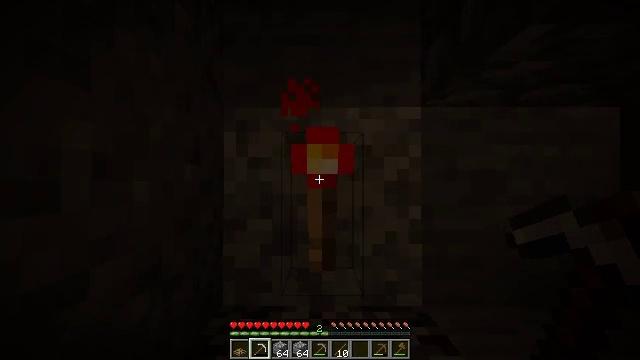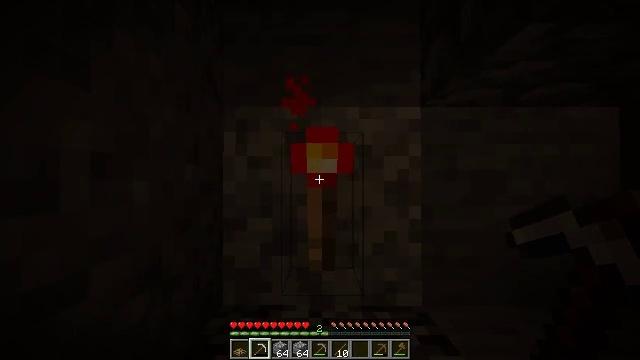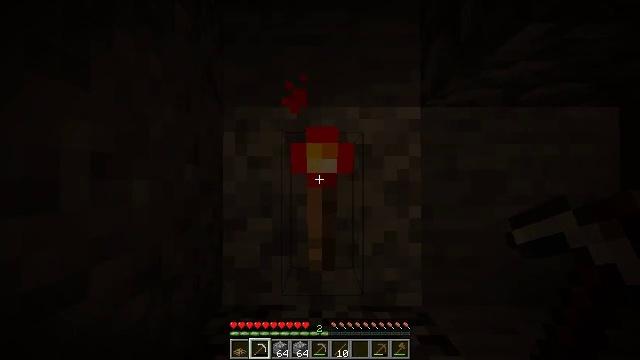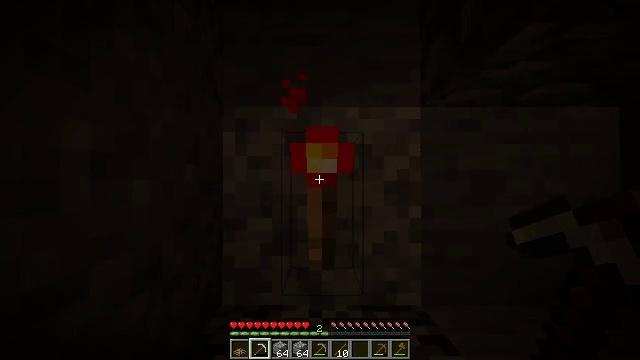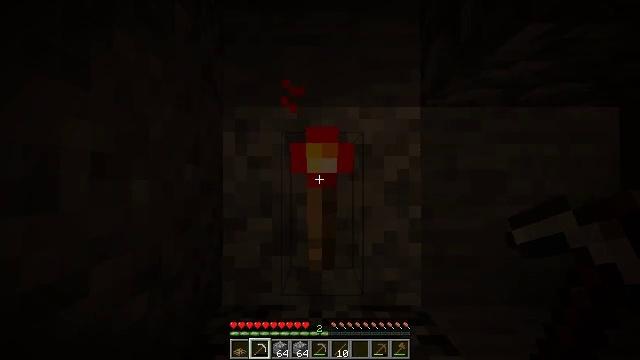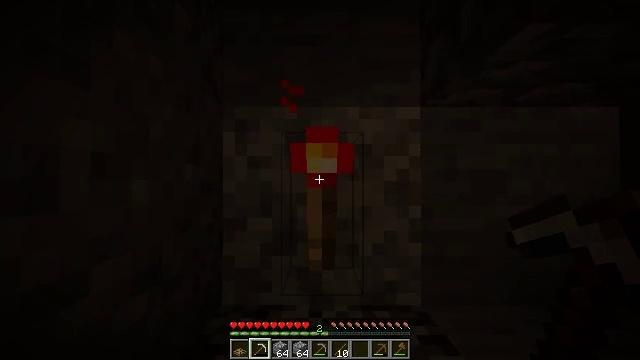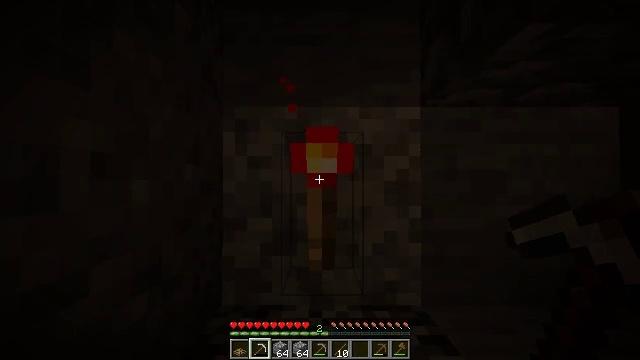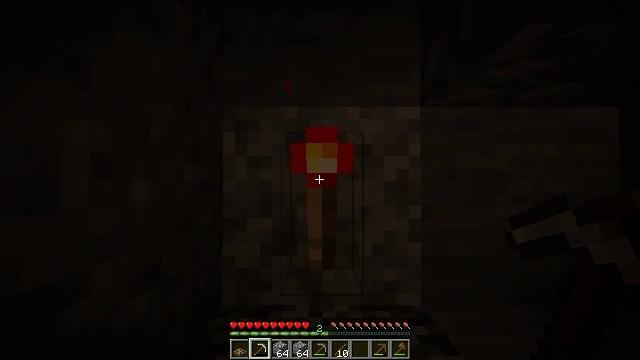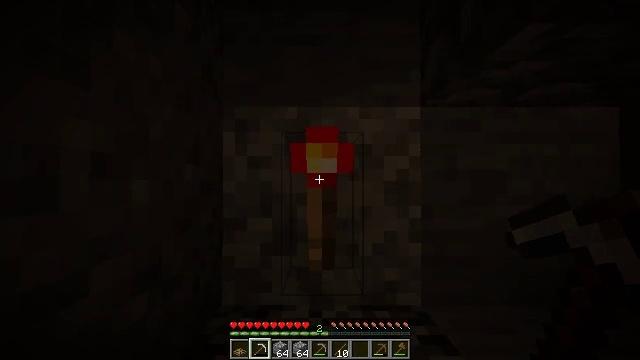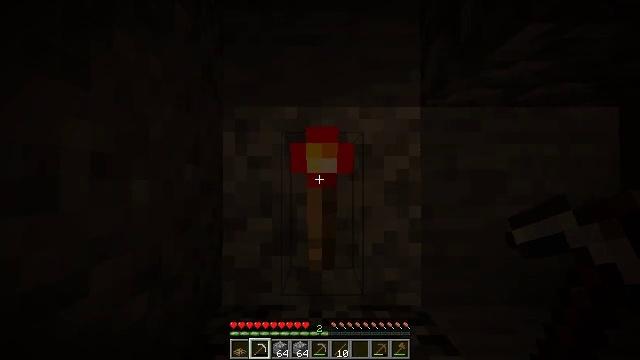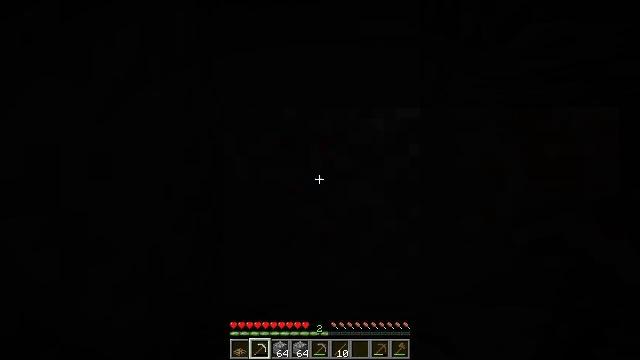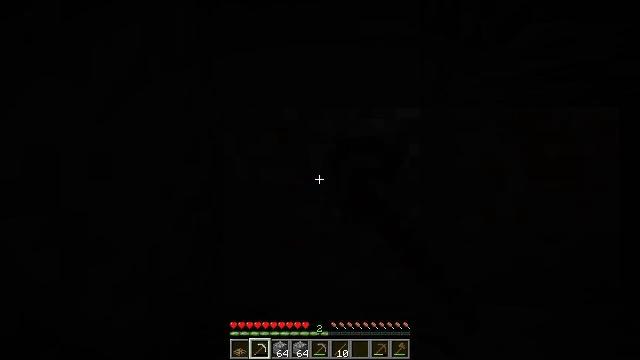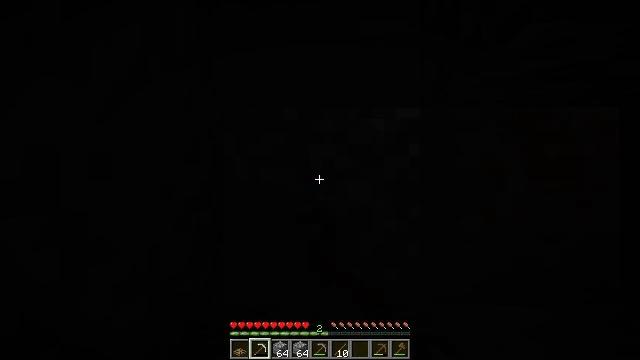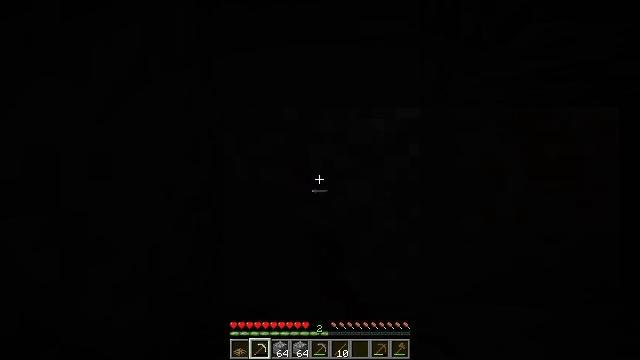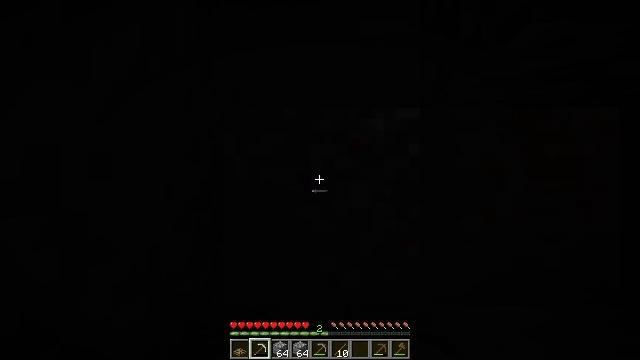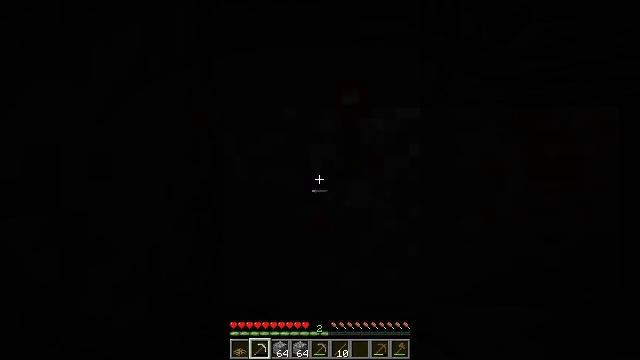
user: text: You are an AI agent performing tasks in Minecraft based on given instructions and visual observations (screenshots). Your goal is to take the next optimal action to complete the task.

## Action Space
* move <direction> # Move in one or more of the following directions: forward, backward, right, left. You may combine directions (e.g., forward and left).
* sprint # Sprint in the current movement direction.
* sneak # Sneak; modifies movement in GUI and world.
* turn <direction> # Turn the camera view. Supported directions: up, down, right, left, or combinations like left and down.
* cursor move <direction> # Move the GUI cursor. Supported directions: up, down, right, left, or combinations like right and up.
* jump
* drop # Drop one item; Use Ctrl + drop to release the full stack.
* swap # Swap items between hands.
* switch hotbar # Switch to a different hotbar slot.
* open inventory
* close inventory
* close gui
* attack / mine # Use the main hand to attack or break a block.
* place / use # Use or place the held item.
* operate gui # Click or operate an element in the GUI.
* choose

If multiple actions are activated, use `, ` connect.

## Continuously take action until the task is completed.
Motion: motion action
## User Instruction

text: Collect the redstone wall torch from the wall.
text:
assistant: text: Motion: no_op
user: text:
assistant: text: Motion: no_op
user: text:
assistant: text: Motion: no_op
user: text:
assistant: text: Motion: no_op
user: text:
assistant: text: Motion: no_op
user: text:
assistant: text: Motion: no_op
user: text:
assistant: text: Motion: no_op
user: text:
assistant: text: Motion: no_op
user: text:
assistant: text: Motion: no_op
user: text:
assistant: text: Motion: attack / mine
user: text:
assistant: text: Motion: attack / mine
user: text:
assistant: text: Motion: attack / mine
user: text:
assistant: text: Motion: no_op
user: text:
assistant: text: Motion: no_op
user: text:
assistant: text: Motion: no_op
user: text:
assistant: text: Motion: no_op